Field crop: maize
Growth stage: 2
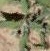
Species: atriplex